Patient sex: F
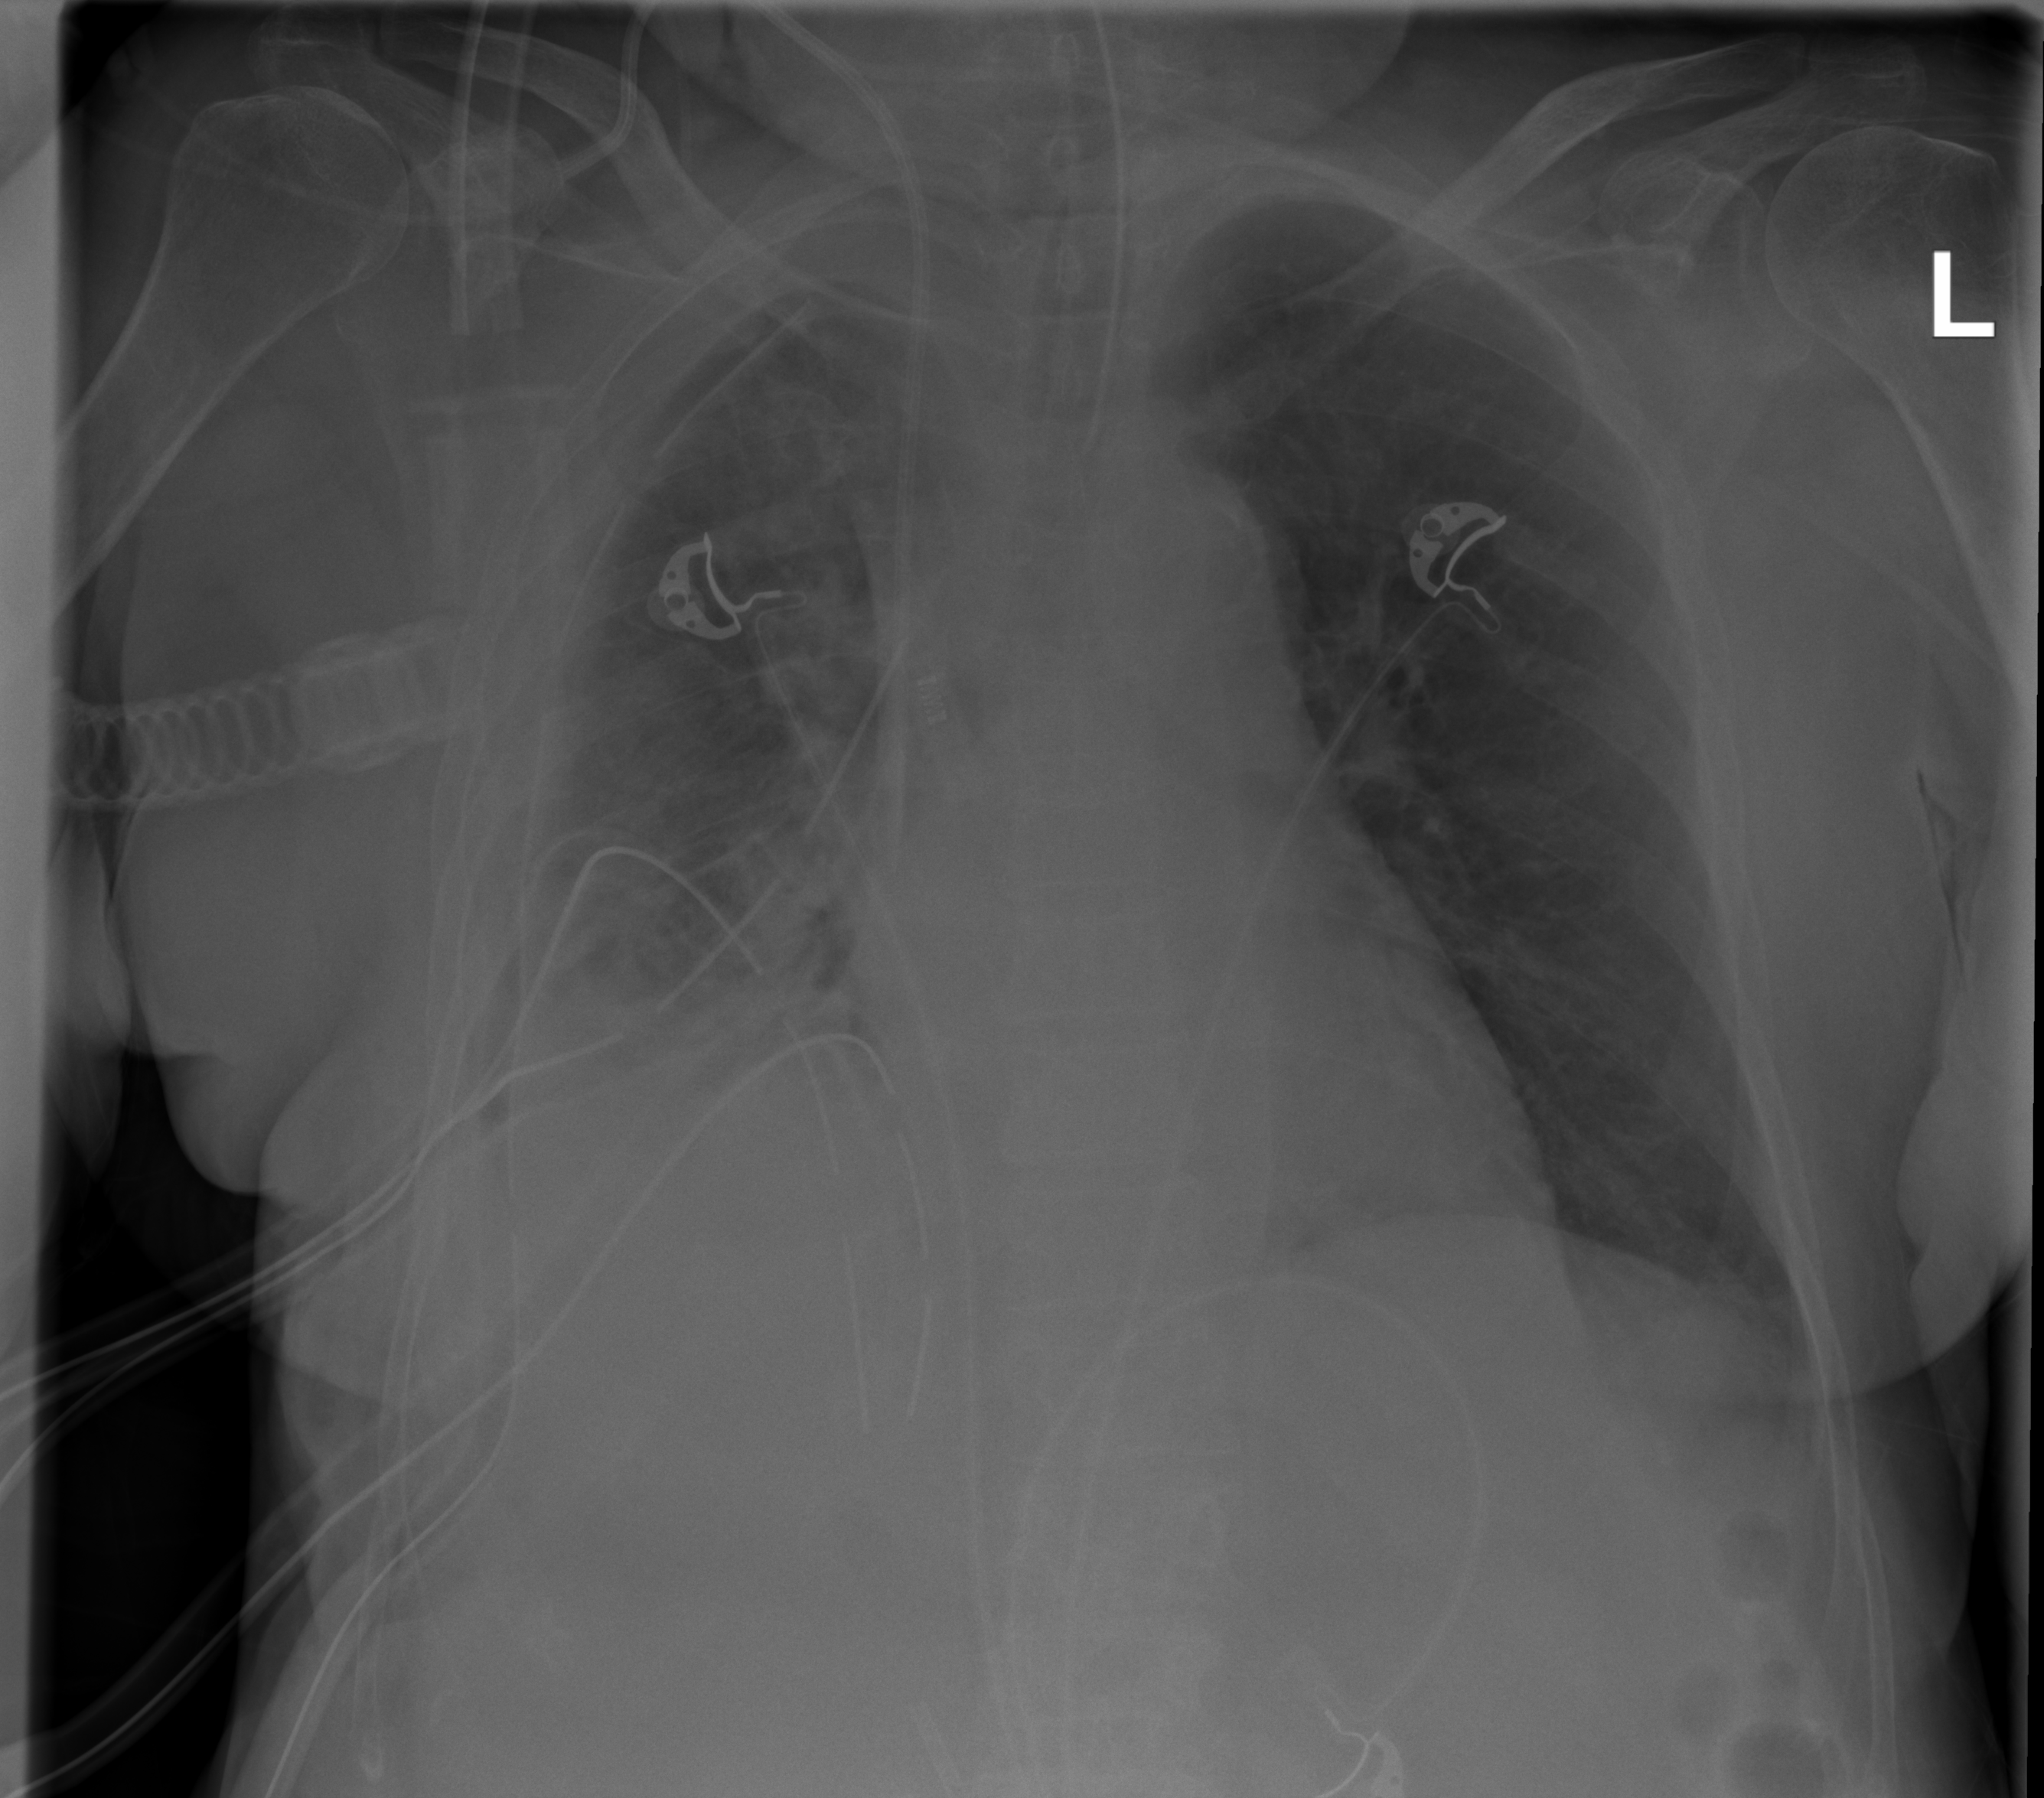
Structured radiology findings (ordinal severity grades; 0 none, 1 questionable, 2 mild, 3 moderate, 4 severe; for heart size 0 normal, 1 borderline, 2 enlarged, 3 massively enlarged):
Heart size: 0
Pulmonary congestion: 0
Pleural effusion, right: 3
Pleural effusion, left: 0
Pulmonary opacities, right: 3
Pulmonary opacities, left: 0
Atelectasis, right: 3
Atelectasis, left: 0